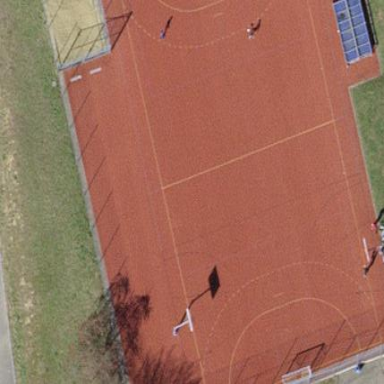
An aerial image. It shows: Multi-sport pitch on leisure land.